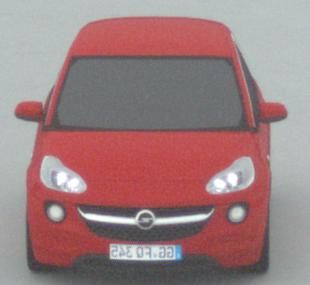
Make: Opel
Model: ADAM 1.2
Detailed model: ADAM
Model produced from: 2013/01
Model produced until: 2014/11
Doors: 3
Color: red
Road condition: dry road
Daytime: morning or afternoon
Contrast: low contrast